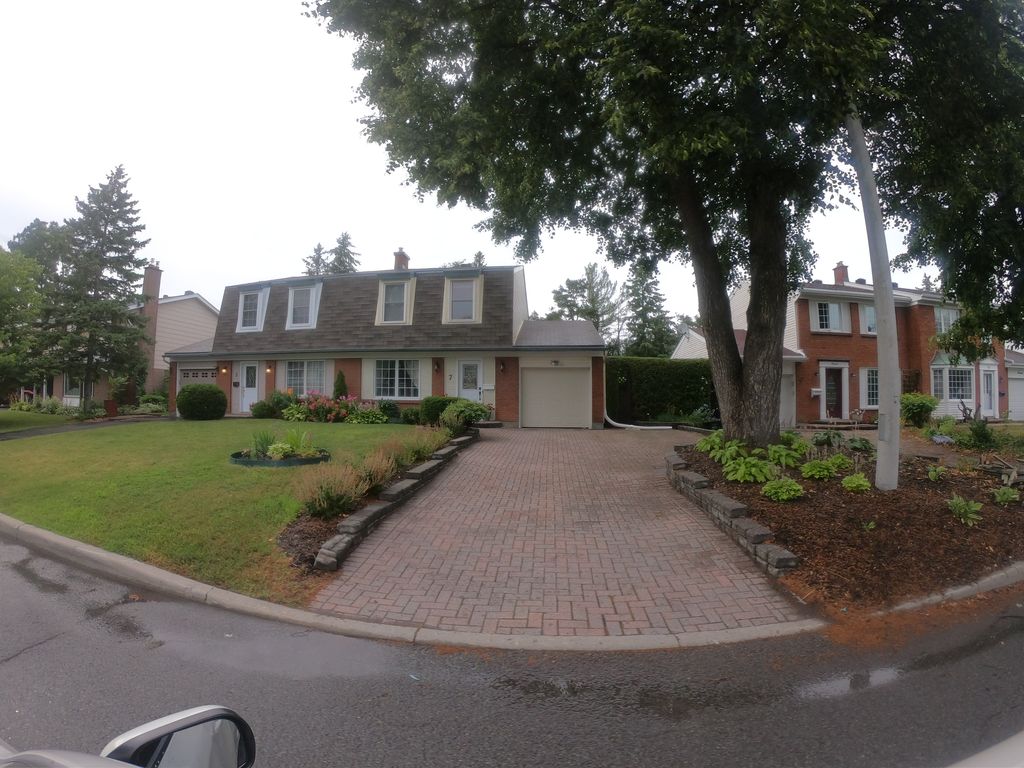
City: ottawa-gatineau